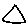
Label: triangle